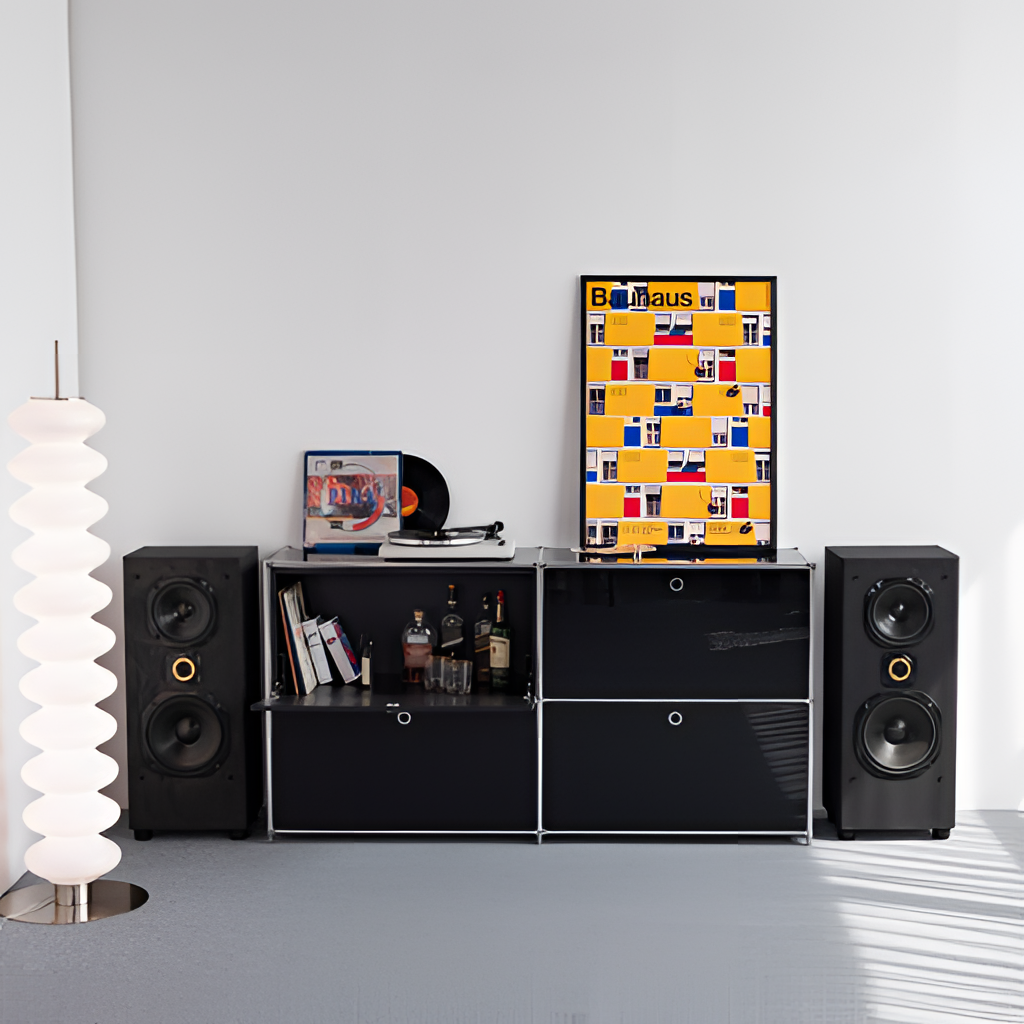
metal shelving unit, living room, carpet flooring, with plain pattern, contemporary, white paint wallpaper, with solid pattern